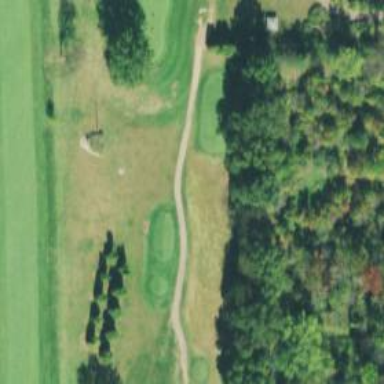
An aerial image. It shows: Footway that serves as golf path.